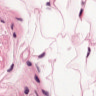
Metastatic tissue present: no